三年级 · 算术
笔算，带*的要验算。

| $* 487+596=$ | $700-360=$ | $736-268=$ |
| :--- | :--- | :--- |
| $* 604-218=$ | $400-279=$ | $* 327+425=$ |
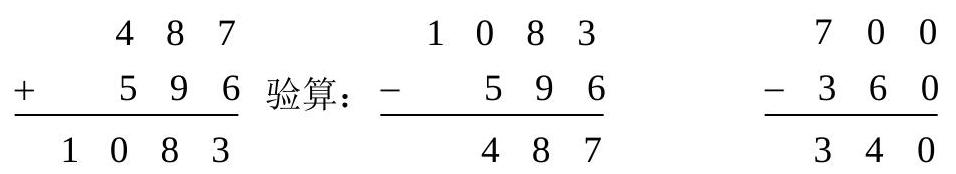
答案: $1083 ; 340 ; 468$;

$386 ; 121 ; 752$

【分析】三位数加三位数时, 应将相同数位对齐, 然后从个位加起, 哪一位上的数相加满十, 就要向前一位进 1 ; 三位数减三位数时, 应将相同数位对齐, 然后从个位减起, 哪一位上的数不够减, 就要向前一位退 1, 在本位上加 10 再减; 加法的验算方法是: 和 - 加数=另一个加数; 减法的验算方法是: 被减数 $=$ 差十减数。

【详解】 $* 487+596=1083$

$$
700-360=340
$$

$736-268=468$

$$
* 604-218=386
$$

$\begin{array}{r}736 \\ -\quad 268 \\ \hline 468\end{array}$

$$
\begin{array}{r}
604 \\
-\quad 218 \\
\hline 386
\end{array} \text { 验算: } \begin{array}{r}
386 \\
+218 \\
\hline 604
\end{array}
$$

$400-279=121$

$* 327+425=752$

| 406 |
| ---: |
| $-\quad 279$ |
| 121 |$\quad$| 327 |
| ---: |
| $+\quad 425$ |
| 752 | 验算: | 752 |
| ---: |
| $-\quad 425$ |
| 327 |